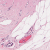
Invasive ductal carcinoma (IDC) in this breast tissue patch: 0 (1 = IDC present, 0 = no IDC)